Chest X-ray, PA view. Patient: 68 years old, sex F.
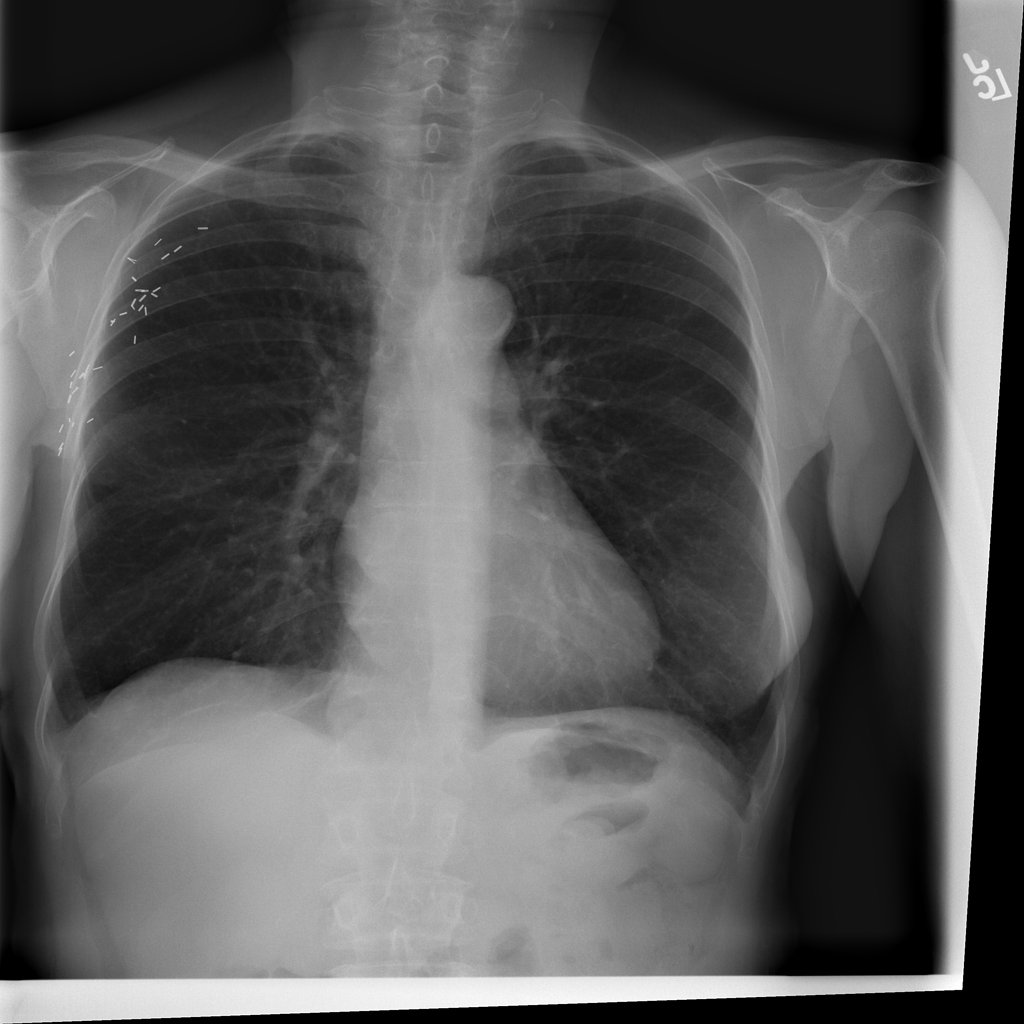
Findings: No Finding